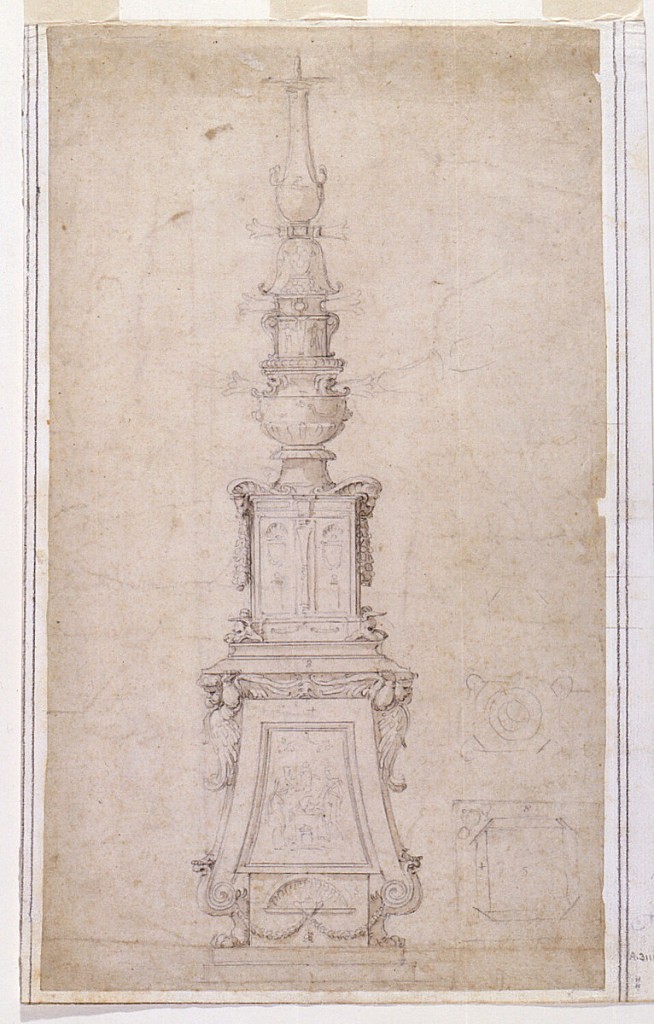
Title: Design for a Candlestick
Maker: Michelangelo Buonarroti, Italian, 1475–1564
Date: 1520–30
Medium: Black chalk, brush and brown wash, incised lines and compass points on cream laid paper, lined
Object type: Drawing
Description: A candlestick, in elevation, resting on upper and lower pedestals.  The lower pedestal, supported by lion's feet, is flanked by terminal, winged, caryatid cherubim (or seraphim) perching on curling volutes; in between is a central panel depicting a scene of sacrifice (a figure with arms outstretched is between two standing figures flanking a bull (?) splayed on the altar).  Between the lion's paws at the base (on the lowest rectangular block), there is a scalloped lunette with an urn at its center, from which hang paired festoons.  At the top of the lowest pedestal, the wings of the addorsed cherubim terminate in a frontal, bald-headed mask with fin-like jowls. These cherubim support the stepped, base molding (scored with a stylus) of the upper pedestal which is flanked by two ram heads, with garlands hanging from their mouths, above two animal masks. Two cinerary urns in niches decorate the upper pedestal's central panel.  Atop the two-tiered pedestals, the  upper candlestick shaft consists of a vase surmounted by an urn and another upper section.  A baluster crowns the shaft.  Faintly sketched are six branches (three on either side of the upper shaft) to suggest an overall seven-branched candlestick design. At the lower right, two plan sketches with numbers ("8" and "5") indicating, probably, the size of the marble block needed to carve the corresponding sections of the candelabrum (as Sir Timothy Clifford has called it); the numbers correspond to others on the more finished drawing.  Some believe the design might have been intended to be realized in metal.